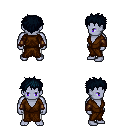
a pixel art fantasy rpg character, male body template, dark elf, purple skin, brown robe, white pants, raven bedhead hairstyle, leather bracers, four views (front, back, left, right), 2x2 character sprite sheet, small pixel art, hard edges, no anti-aliasing